Question: I'm preparing the sequence diagram for a project. I started with the sign up operation.
It's confusing to me because this is the first time I use this technique with a real project.
The following image is of the registration process, would any one take a look and correct me if I did any mistake.

<URL>
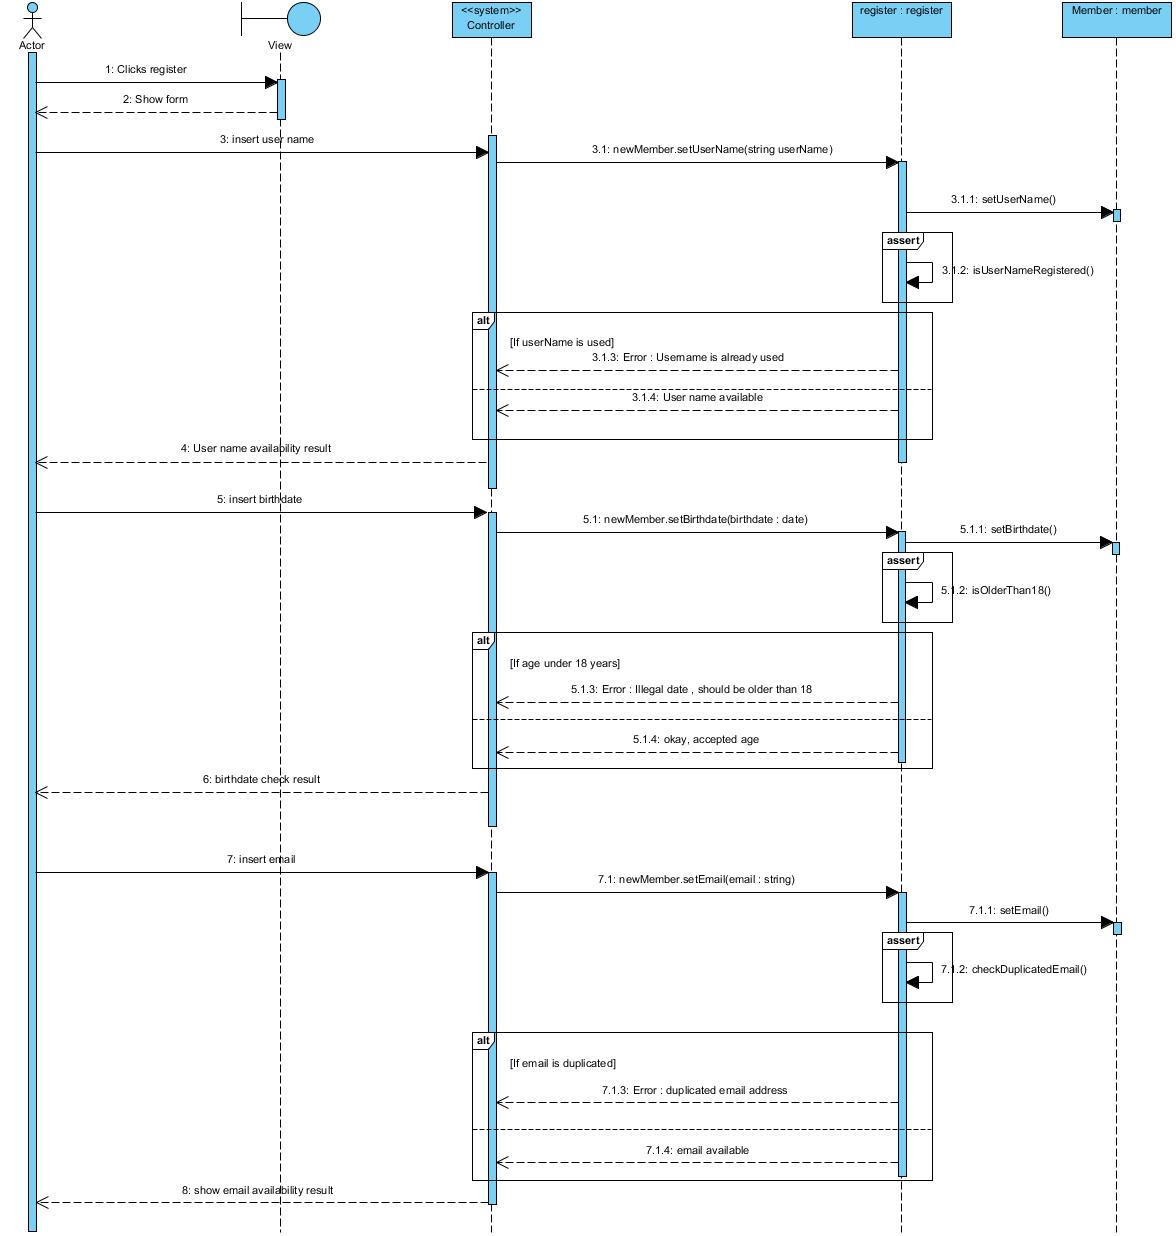
Answer: This looks good. I would suggest avoiding use of alt and doing only one scenario per sequence diagram. Label the sequence diagram with a note containing summary, precondition (what has run before), and postcondition (the state after the scenario has run).